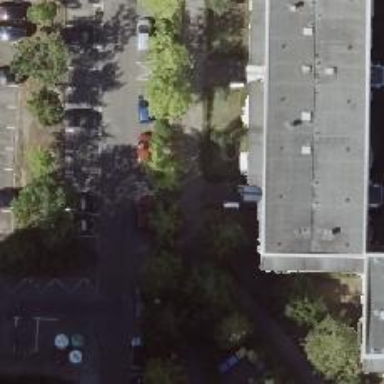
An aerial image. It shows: Sidewalk along the footway.